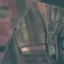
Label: PermanentCrop